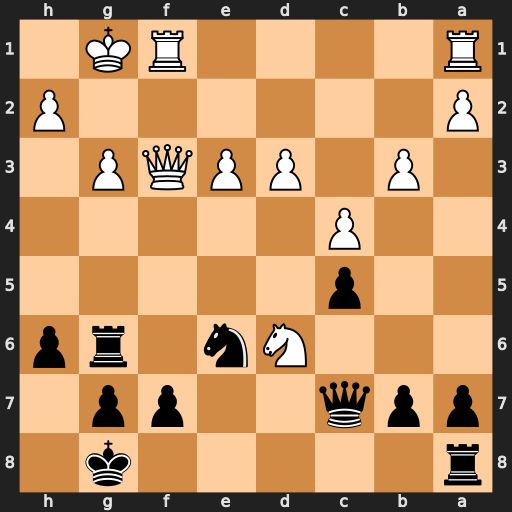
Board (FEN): r5k1/ppq2pp1/3Nn1rp/2p5/2P5/1P1PPQP1/P6P/R4RK1
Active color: b
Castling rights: -
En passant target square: -
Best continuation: Qxd6 Qxf7+ Kh7